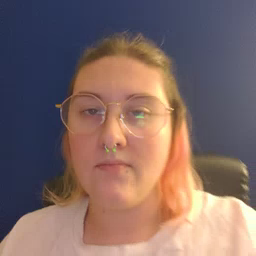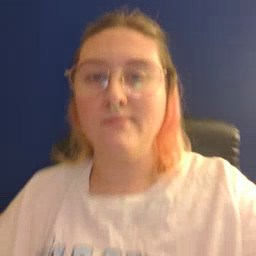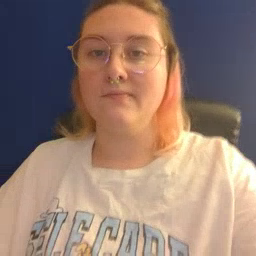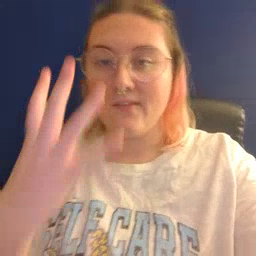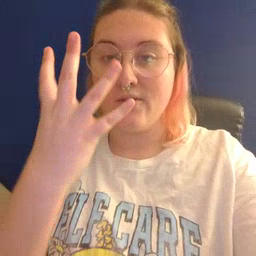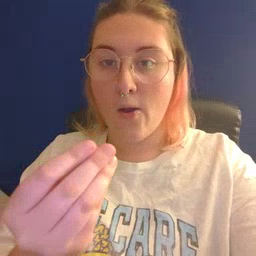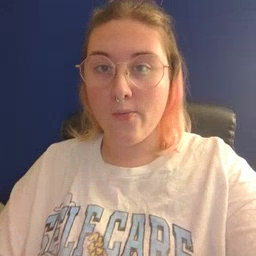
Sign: go